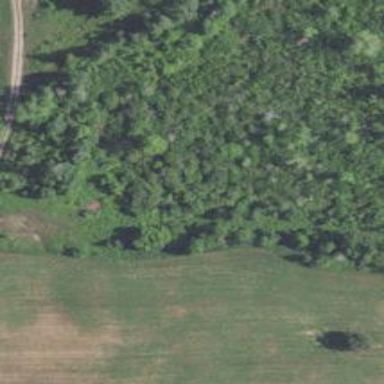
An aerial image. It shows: Abandoned railway with historical significance.